Question: this is what i exatly want in jquery code withour fbml.

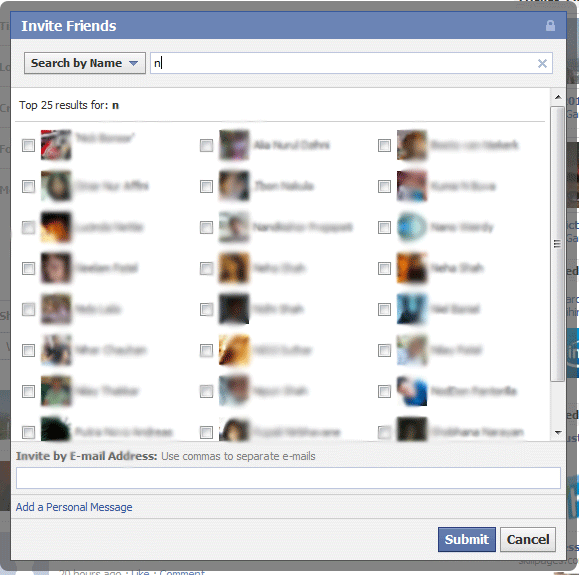
Answer: refer below links
<URL>
<URL>
Thanks.